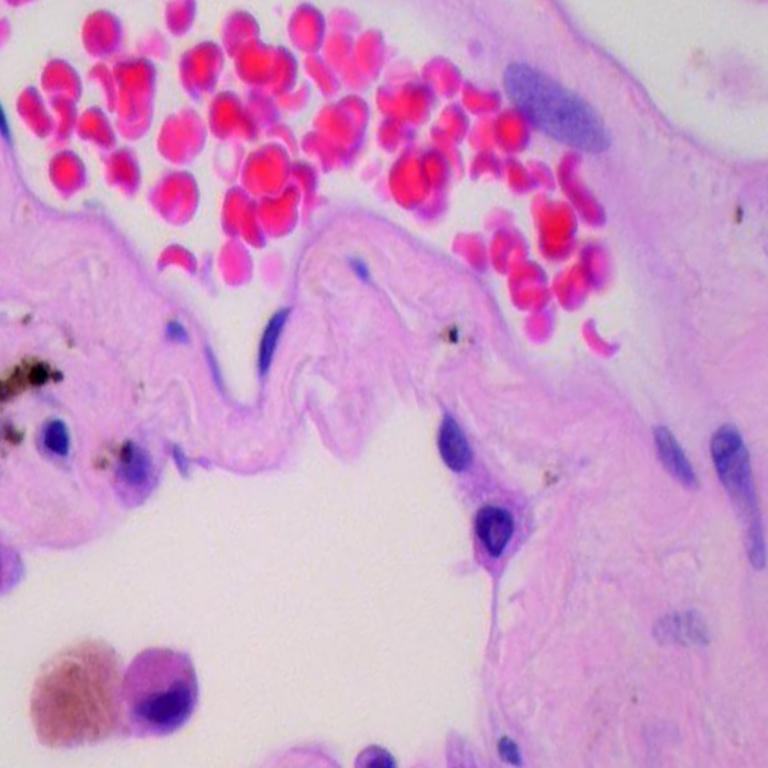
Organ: lung
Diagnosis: benign